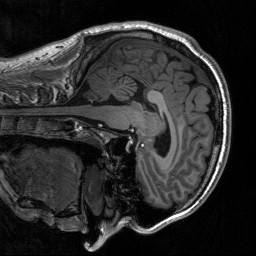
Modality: T1w
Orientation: sagittal
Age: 29
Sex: male
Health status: healthy
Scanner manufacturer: siemens
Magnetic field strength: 3 T
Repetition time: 2.53 s
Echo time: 0.00219 s